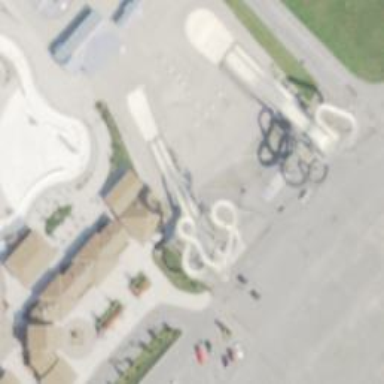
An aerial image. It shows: Water slide attraction.